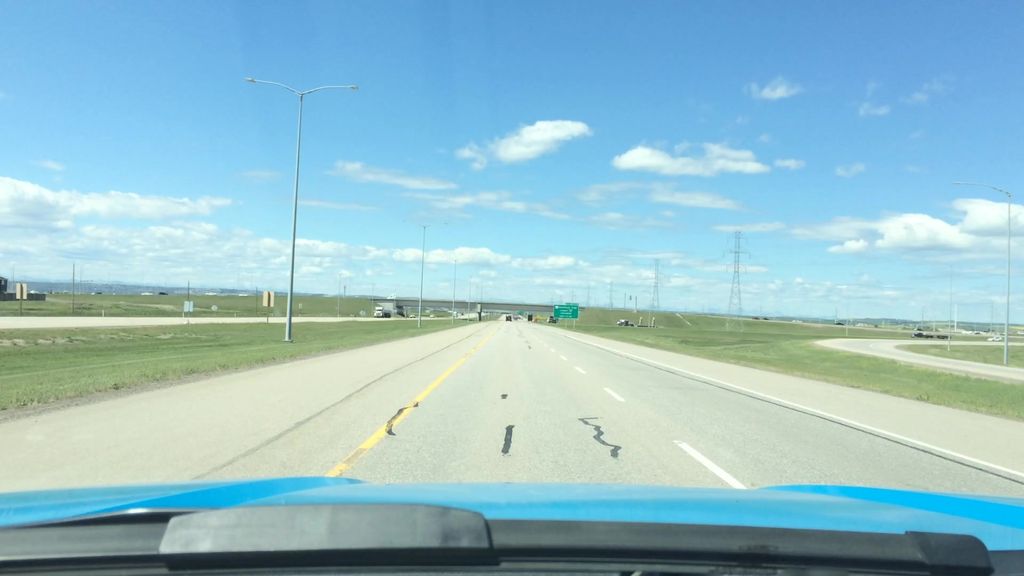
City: calgary